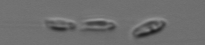
Label: Dinobryon